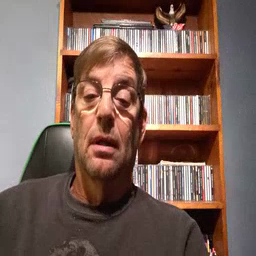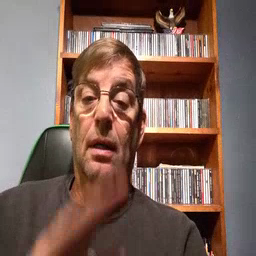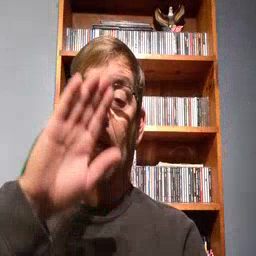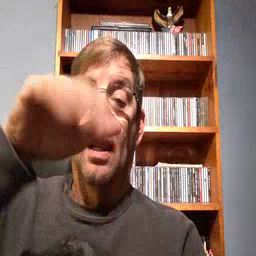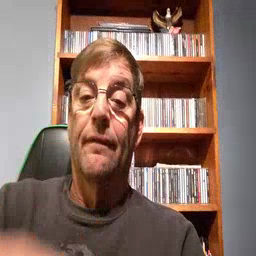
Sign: elephant